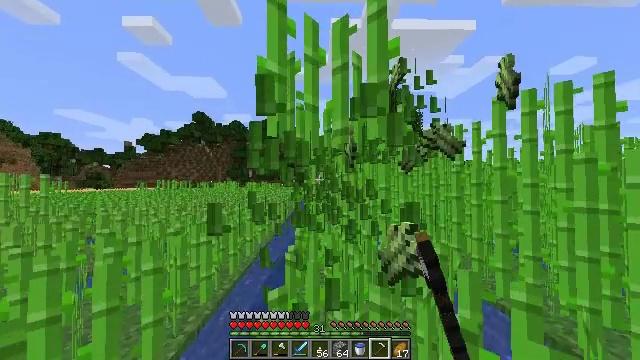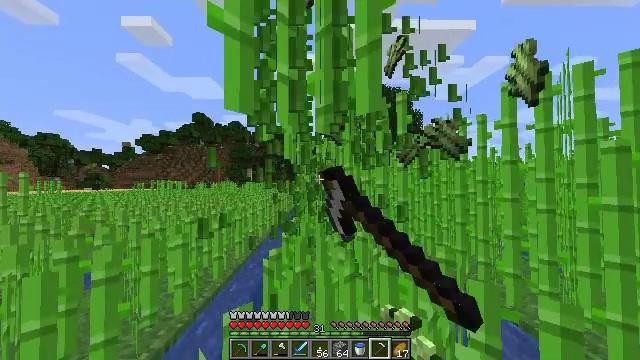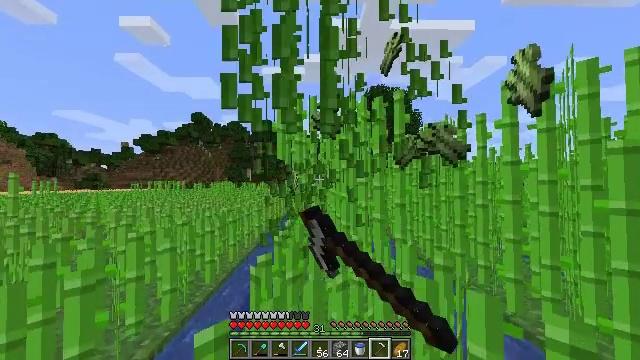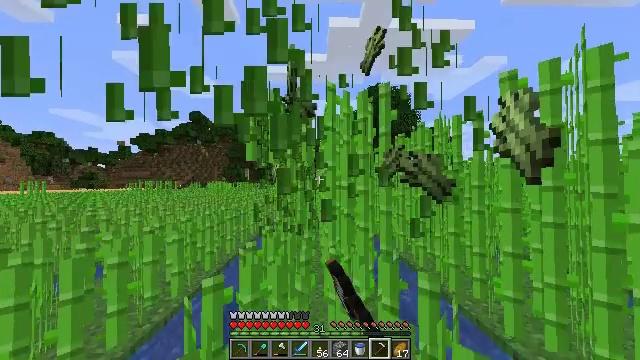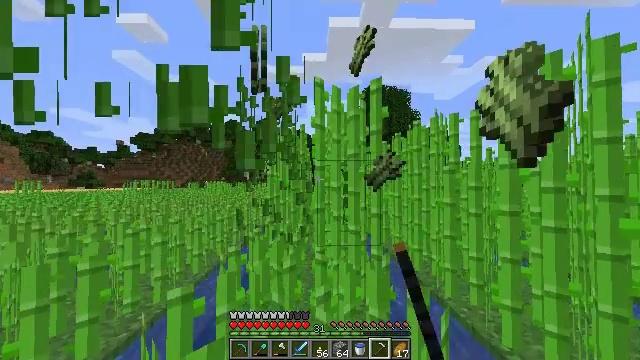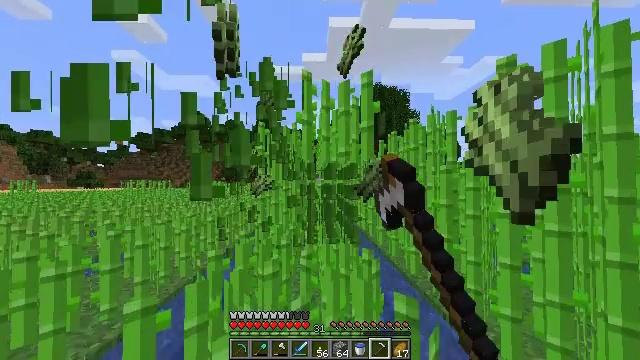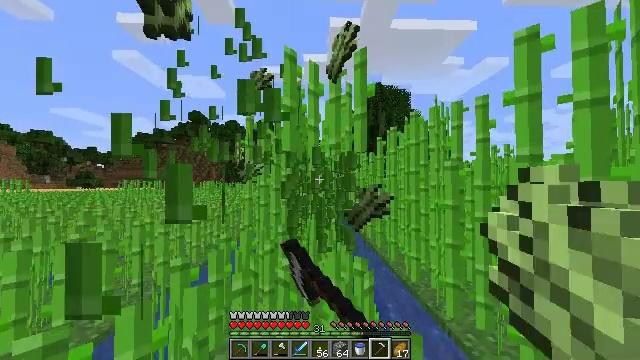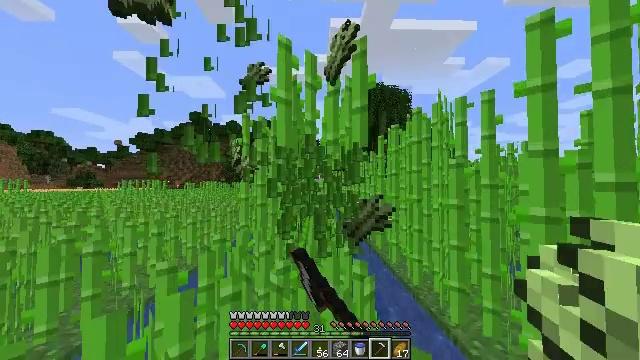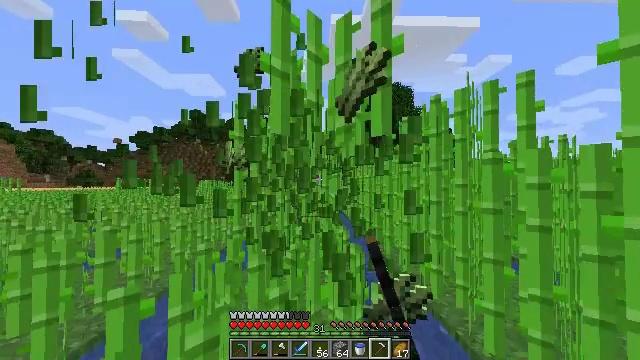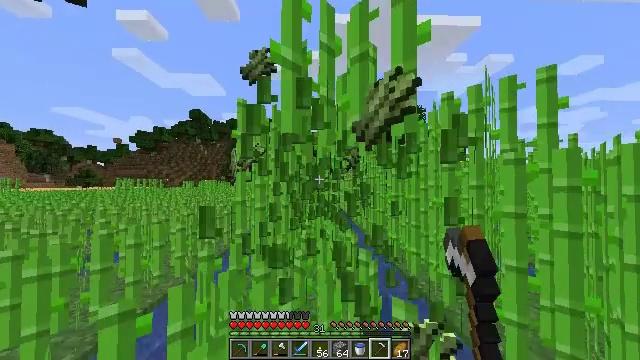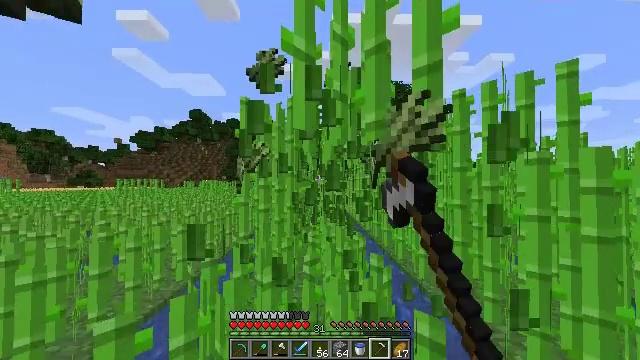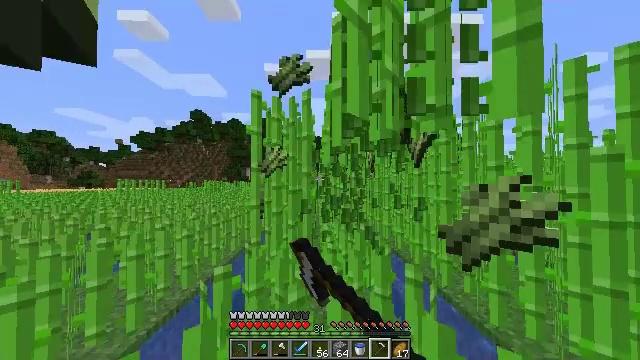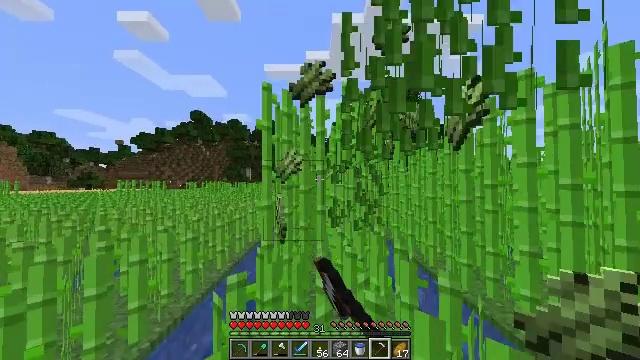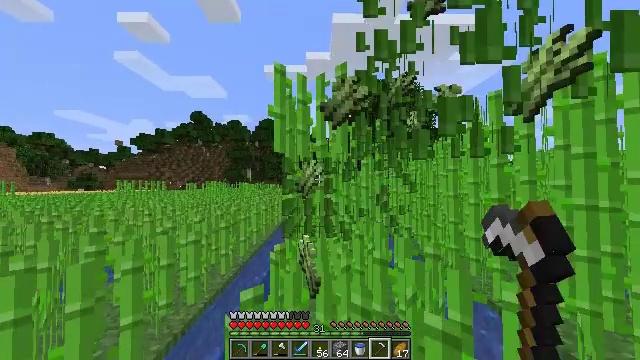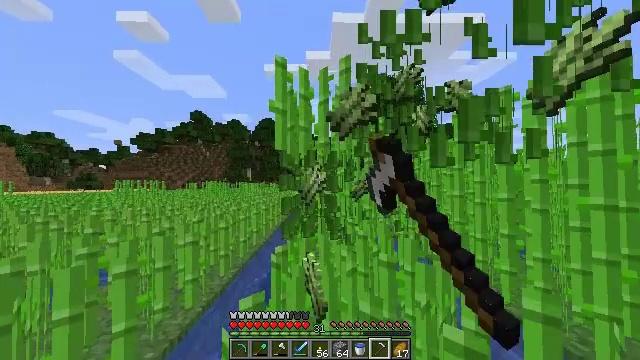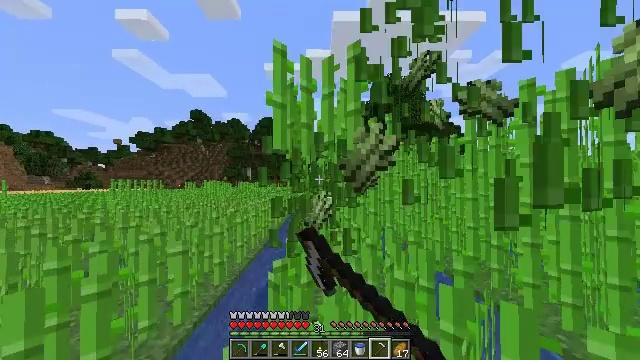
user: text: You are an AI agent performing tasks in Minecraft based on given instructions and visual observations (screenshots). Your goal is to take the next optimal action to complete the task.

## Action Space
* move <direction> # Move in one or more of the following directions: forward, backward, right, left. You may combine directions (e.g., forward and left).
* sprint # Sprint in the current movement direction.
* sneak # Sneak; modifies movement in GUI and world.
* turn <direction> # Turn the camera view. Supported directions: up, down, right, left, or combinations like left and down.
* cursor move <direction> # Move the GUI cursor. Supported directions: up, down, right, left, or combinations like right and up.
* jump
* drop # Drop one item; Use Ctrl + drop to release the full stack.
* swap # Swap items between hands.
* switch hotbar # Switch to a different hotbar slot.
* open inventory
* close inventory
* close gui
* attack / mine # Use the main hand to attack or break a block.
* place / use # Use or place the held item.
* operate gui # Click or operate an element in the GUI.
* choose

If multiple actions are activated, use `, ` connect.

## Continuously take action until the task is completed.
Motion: motion action
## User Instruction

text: Cut down the sugar cane stalks.
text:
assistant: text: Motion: move forward and move right, sprint, attack / mine
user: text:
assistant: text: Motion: move forward and move right, sprint, attack / mine
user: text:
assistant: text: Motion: move forward and move right, sprint, attack / mine
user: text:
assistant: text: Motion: move forward and move right, sprint, attack / mine
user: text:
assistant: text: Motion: move forward, sprint, attack / mine
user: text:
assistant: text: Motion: move forward, sprint, attack / mine
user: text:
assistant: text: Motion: move forward, sprint, attack / mine
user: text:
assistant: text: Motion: move forward and move left, sprint, attack / mine
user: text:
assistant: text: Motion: move forward and move left, sprint, attack / mine
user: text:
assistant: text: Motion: move forward and move left, sprint, attack / mine
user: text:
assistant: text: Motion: move forward and move left, sprint, attack / mine
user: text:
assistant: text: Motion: move forward and move left, sprint, attack / mine
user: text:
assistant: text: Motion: move forward, sprint, attack / mine
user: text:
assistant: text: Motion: move forward, sprint, attack / mine
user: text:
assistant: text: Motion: move forward, sprint, attack / mine
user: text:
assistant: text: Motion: move forward and move right, sprint, attack / mine
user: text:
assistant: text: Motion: move forward and move right, sprint, attack / mine
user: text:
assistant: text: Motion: move forward and move right, sprint, attack / mine
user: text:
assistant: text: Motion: move forward and move right, sprint, attack / mine
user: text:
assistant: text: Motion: move forward and move right, sprint, attack / mine
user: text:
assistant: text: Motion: move forward, sprint, attack / mine
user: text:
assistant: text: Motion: move forward, sprint, attack / mine
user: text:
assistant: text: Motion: move forward, sprint, attack / mine
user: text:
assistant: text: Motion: move forward and move left, sprint, attack / mine
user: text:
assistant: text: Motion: move forward and move left, sprint, attack / mine
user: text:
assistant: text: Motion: move forward and move left, sprint, attack / mine
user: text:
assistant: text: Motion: move forward and move left, sprint, attack / mine
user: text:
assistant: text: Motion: move forward and move left, sprint, attack / mine
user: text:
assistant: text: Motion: move forward and move left, sprint, attack / mine
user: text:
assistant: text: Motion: move forward, sprint, attack / mine